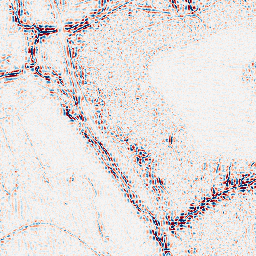
Category: wavelet
Decomposition family: wavelet_dwt
Decomposition parameters: wavelet: db8
level: 2
Upsampling method: quintic
Upsampling parameters: scale: 8
Upsampling scale: 8